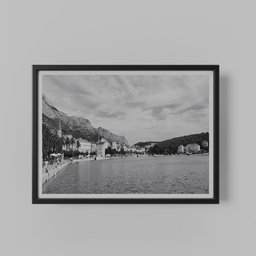
Label: decoration